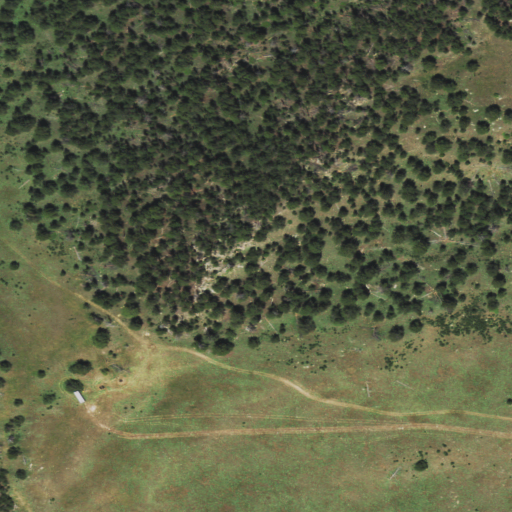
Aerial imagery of mountain in Wyoming named Gardner Mountain containing evergreen forest, grassland, and shrub